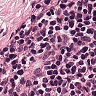
Metastatic tissue present: no